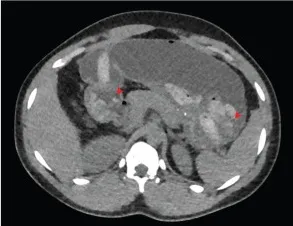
A) Heterogeneous intra-digestive foreign bodies (arrows), especially in the first part of the duodenum, signifying content dissolution by digestion (axial view).
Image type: radiology (ct)